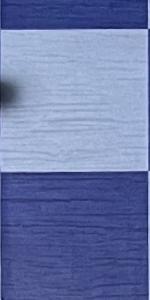
Label: Empty